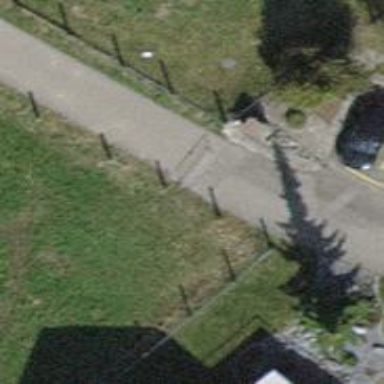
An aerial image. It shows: Cycle barrier.